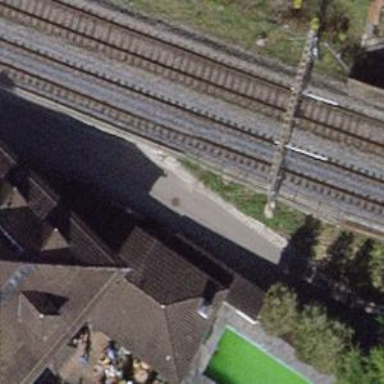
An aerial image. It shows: Single-track railway bridge with contact lines for electrification.